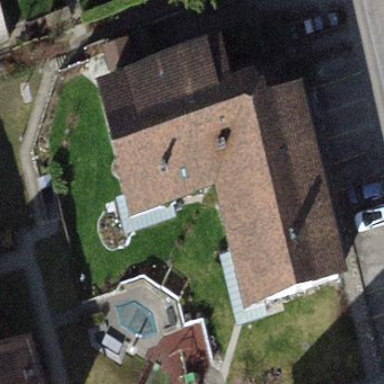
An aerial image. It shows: Gabled roof adorns the apartments building.